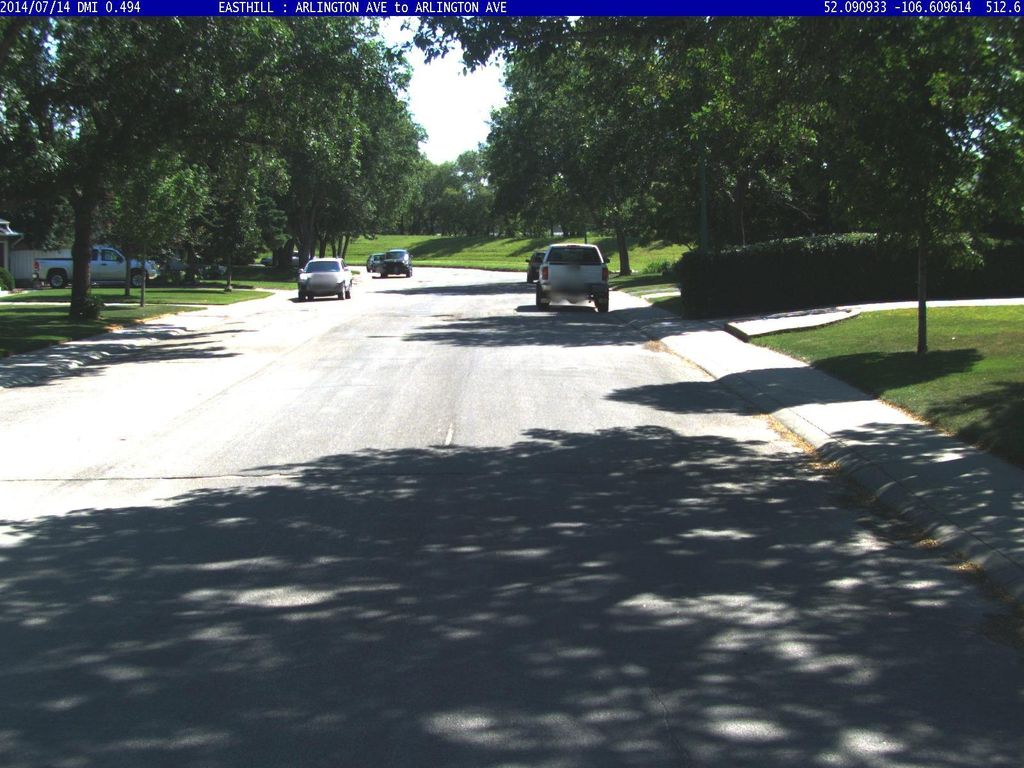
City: saskatoon